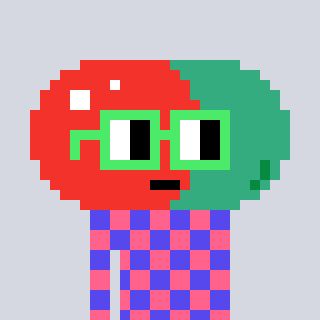
a pixel art character with square light green glasses, a pill-shaped head and a computerblue-colored body on a cool background